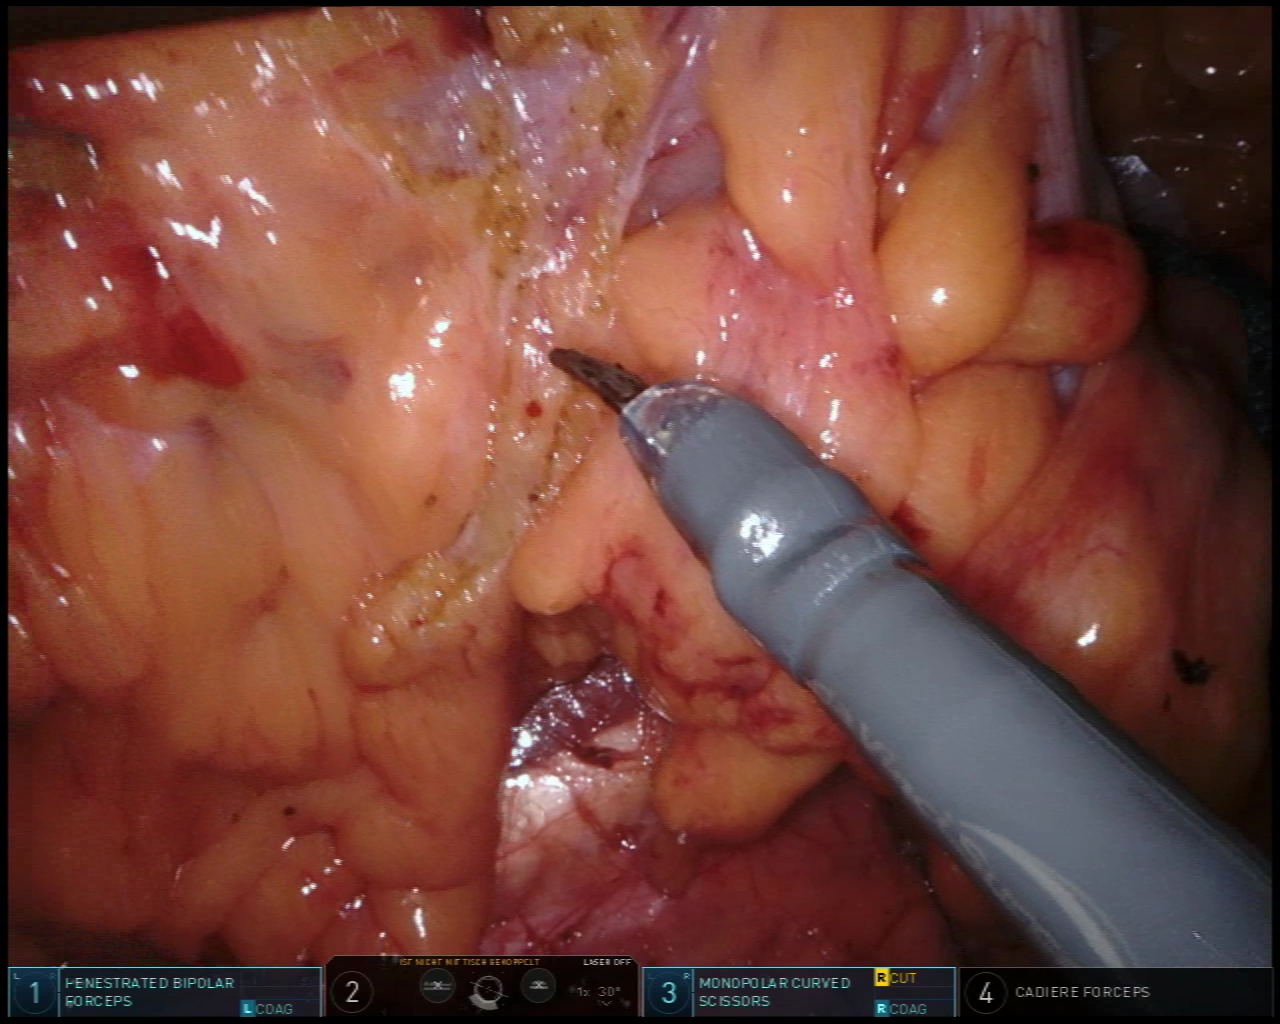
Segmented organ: ureter
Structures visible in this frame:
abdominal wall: no
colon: yes
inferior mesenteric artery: no
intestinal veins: no
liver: no
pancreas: no
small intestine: no
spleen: no
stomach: no
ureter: yes
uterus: no
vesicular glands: no